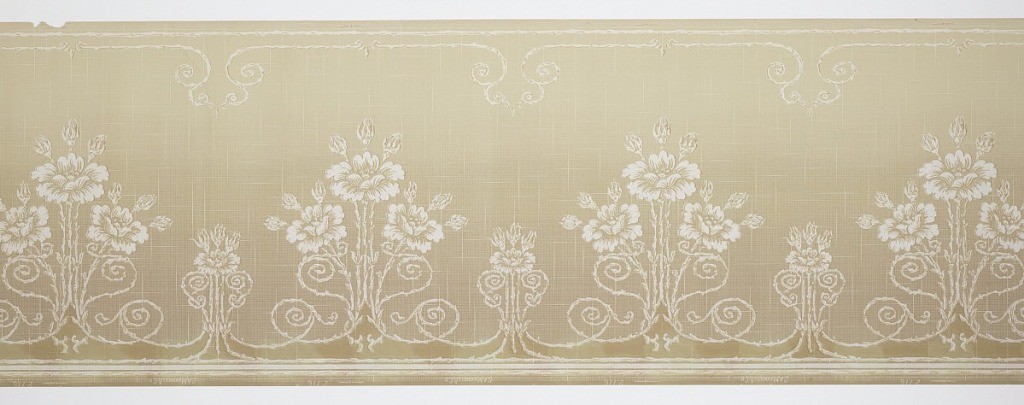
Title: Frieze
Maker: Maxwell & Co., S.A., Chicago, Illinois, USA
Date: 1905–1915
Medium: Machine-printed paper
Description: A repeating floral candelabra design connected by swirling stems to a complementary smaller candelabra on a hatched background within a stem bordered design. Printed in white, olive green, taupe and dark brown.